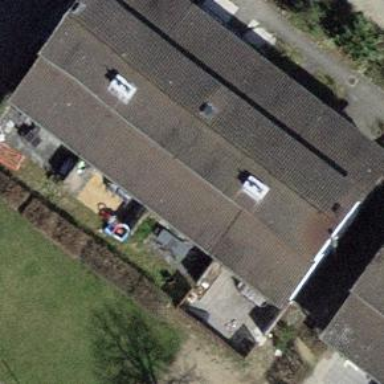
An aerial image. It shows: Terrace building.